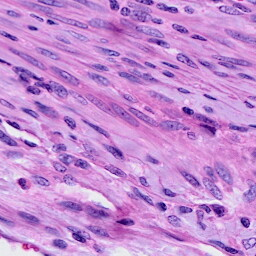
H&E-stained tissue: Cervix